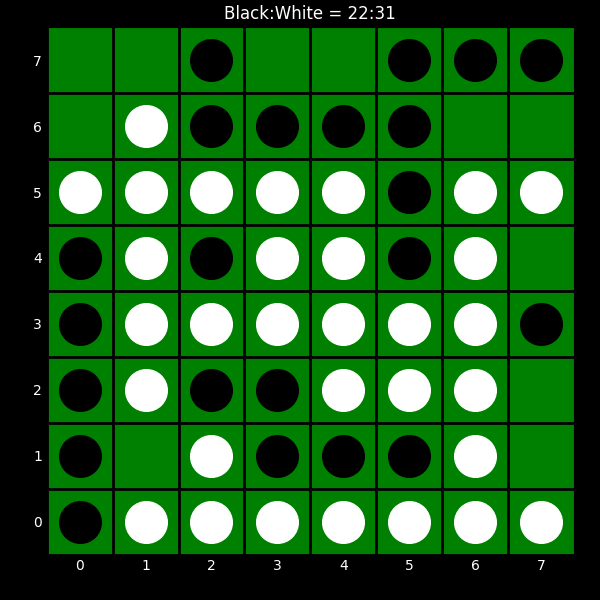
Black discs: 22
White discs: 31